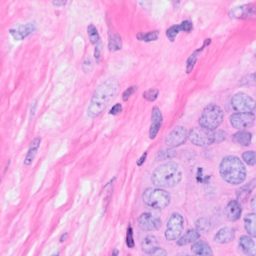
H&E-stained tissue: Breast